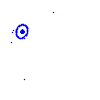
Particle: kaon